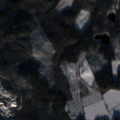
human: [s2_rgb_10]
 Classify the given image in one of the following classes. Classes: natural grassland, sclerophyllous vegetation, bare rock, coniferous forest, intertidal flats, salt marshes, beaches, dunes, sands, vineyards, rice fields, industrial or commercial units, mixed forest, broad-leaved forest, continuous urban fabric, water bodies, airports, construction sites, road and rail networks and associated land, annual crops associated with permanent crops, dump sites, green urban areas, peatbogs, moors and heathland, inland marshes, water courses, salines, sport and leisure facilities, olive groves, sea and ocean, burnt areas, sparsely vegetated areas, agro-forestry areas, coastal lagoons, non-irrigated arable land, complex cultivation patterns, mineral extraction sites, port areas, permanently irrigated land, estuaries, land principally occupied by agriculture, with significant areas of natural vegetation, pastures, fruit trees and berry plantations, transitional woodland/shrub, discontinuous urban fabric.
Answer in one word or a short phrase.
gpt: non-irrigated arable land, coniferous forest, mixed forest